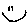
Label: smiley face